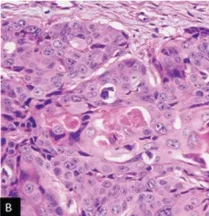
Large cells with eosinophilic cytoplasm, elongated nucleoli with keratins pearls, and ,have diffuse cytoplasmic.
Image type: pathology (h&e)